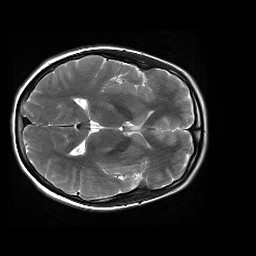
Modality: T2w
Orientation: axial
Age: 20
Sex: female
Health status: healthy
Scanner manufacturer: siemens
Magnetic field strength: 3 T
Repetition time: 4.01 s
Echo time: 0.116 s